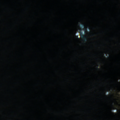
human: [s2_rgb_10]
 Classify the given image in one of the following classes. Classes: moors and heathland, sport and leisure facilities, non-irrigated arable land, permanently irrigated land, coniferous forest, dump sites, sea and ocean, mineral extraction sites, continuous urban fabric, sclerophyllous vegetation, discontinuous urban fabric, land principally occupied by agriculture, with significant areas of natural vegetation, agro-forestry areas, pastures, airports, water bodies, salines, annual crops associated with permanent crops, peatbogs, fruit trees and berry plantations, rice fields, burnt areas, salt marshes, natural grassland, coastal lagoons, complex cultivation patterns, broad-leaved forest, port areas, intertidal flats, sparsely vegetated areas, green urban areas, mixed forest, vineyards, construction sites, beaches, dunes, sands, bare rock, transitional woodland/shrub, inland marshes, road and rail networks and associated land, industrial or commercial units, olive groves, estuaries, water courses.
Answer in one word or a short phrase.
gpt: sea and ocean